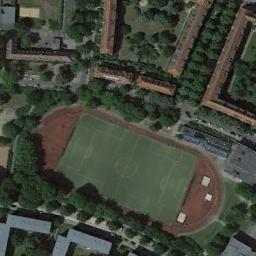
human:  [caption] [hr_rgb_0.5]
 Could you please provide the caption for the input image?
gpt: There are many trees near the ground track field .

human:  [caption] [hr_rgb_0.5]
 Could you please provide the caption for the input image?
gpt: The track and field is surrounded by trees, Next to the building .

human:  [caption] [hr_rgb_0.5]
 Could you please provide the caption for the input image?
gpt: The ground track field with a football field is surrounded by some trees and buildings .

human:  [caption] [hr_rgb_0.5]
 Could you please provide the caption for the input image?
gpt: The track in the field is not colored .

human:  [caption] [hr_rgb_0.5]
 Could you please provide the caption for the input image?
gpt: There are some trees and blue buildings beside the ground track filed .